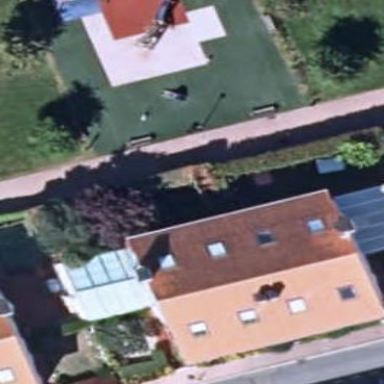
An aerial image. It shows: Terrace building.